Question: I am trying to compare two objects and I can see both objects have values (and they are the same), but running the compare results in error referenceobject is null. See screenshot
Not sure where to go with this.

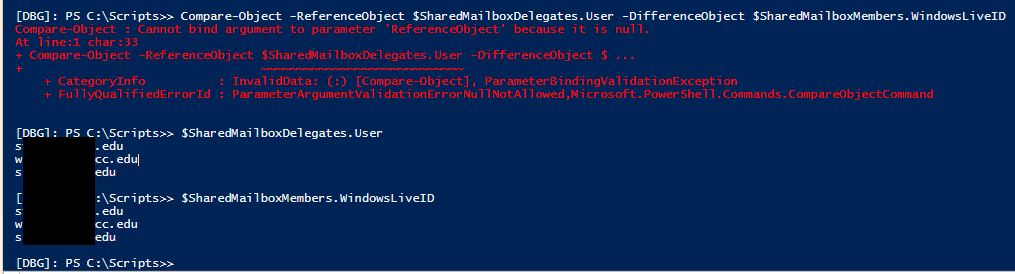
Answer: I would make a quick check to see if any value is equal to null and then do a comparison if values are found. Even if you can see both objects have values, your ps command may not.
The following accepts null values:
'''
Compare-Object -ReferenceObject @($Value1 | Select-Object) -DifferenceObject @($Value2 | Select-Object)
'''